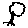
Label: tree